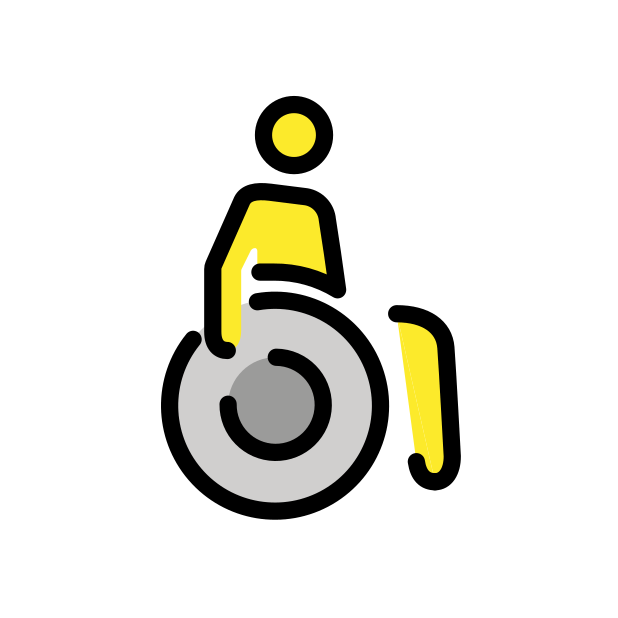
person in manual wheelchair